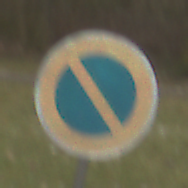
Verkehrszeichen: EingeschraenktesHalteverbot
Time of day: Midday
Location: Outdoor (Nature)
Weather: Overcast
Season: NotSpecified
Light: Natural